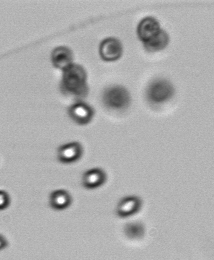
Label: Phaeocystis